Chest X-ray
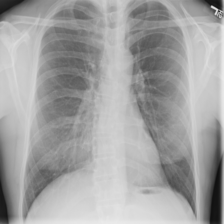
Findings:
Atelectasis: negative
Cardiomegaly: negative
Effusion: negative
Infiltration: negative
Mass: negative
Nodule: negative
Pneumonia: negative
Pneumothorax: negative
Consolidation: negative
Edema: negative
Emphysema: negative
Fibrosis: negative
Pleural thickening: negative
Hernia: negative